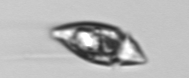
Label: Amphidinium